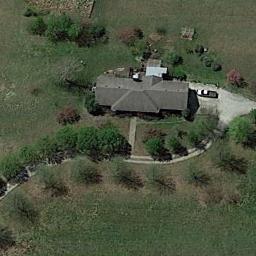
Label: sparse_residential